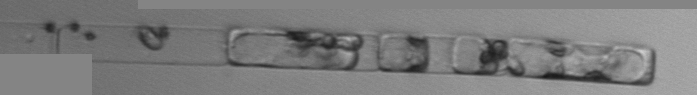
Label: Guinardia_delicatula_TAG_internal_parasite